Aerial crown-view tile of a tropical tree (Barro Colorado Island, Panama), acquired 20250317:
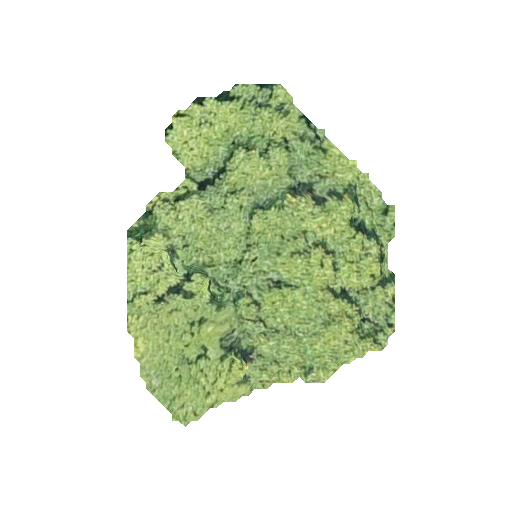
Species: Tachigali panamensis
GBIF accepted scientific name: Tachigali panamensis
Crown area: 96.918 m²